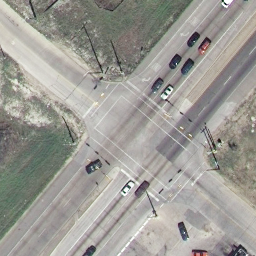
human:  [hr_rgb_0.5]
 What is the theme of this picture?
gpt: intersection

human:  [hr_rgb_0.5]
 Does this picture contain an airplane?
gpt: no

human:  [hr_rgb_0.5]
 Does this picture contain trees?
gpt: yes

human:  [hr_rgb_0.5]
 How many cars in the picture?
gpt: twelve

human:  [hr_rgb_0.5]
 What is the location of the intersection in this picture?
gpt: center